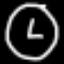
Label: clock